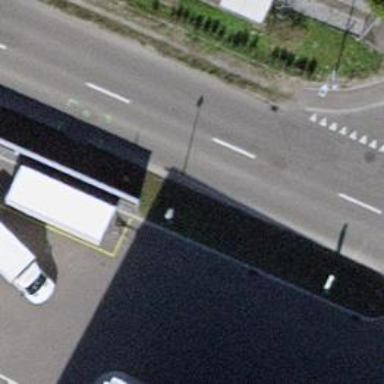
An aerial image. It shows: Wall barrier.